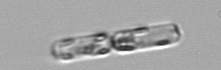
Label: Dactyliosolen_fragilissimus